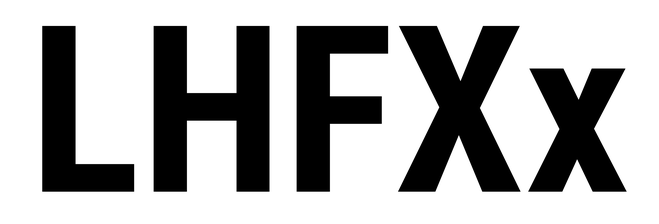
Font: Roboto_Condensed_Bold